Question: So I'm building a calendar-type app on the new Apple iWatch. This is the initial storyboard layout for my app:

Basically the initial table view will parse the calendar and grab the event name and the date of it. What I want to do is basically, through a push segue, send that data to the second view controller.
I have tried using the method '-(NSArray *)contextsForSegueWithIdentifier:(NSString *)segueIdentifier', but the context in the second view controller is showing up as 'nil'.
This is my code:
'''
#import "InterfaceController.h"
#import <EventKit/EventKit.h>
#import "Calendar.h"
@interface InterfaceController() {
NSArray *events;
NSArray *eventsWithNotes;
}
@end
@implementation InterfaceController
- (void)setupTable
{
EKEventStore *store = [[EKEventStore alloc] init];
// Get the appropriate calendar
NSCalendar *calendar = [NSCalendar currentCalendar];
if ([store respondsToSelector:@selector(requestAccessToEntityType:completion:)])
{
[store requestAccessToEntityType:EKEntityTypeEvent completion:^(BOOL granted, NSError *error)
{
if (granted)
{
NSLog(@"User has granted permission!");
// Create the start date components
NSDateComponents *oneDayAgoComponents = [[NSDateComponents alloc] init];
oneDayAgoComponents.day = -1;
NSDate *oneDayAgo = [calendar dateByAddingComponents:oneDayAgoComponents
toDate:[NSDate date]
options:0];
// Create the end date components
NSDateComponents *oneYearFromNowComponents = [[NSDateComponents alloc] init];
oneYearFromNowComponents.year = 1;
NSDate *oneYearFromNow = [calendar dateByAddingComponents:oneYearFromNowComponents
toDate:[NSDate date]
options:0];
// Create the predicate from the event store's instance method
NSPredicate *predicate = [store predicateForEventsWithStartDate:oneDayAgo
endDate:oneYearFromNow
calendars:nil];
// Fetch all events that match the predicate
events = [store eventsMatchingPredicate:predicate];
NSMutableArray *rowTypesList = [NSMutableArray array];
for(int i=0; i < events.count; i++){
[rowTypesList addObject:@"Calendar"];
}
[self.tableView setRowTypes:rowTypesList];
for (NSInteger i = 0; i < self.tableView.numberOfRows; i++)
{
NSObject *row = [self.tableView rowControllerAtIndex:i];
Calendar *calendar = (Calendar *) row;
NSLog(@"notes: %@",[[events objectAtIndex:i] notes]);
NSString* notes = [[events objectAtIndex:i] notes];
[calendar.titleLabel setText:[[events objectAtIndex:i] title]];
}
}
else
{
NSLog(@"User has not granted permission!");
}
}];
}
}
- (void)awakeWithContext:(id)context {
[super awakeWithContext:context];
// Configure interface objects here.
}
- (void)willActivate {
// This method is called when watch view controller is about to be visible to user
[super willActivate];
[self setupTable];
}
- (void)didDeactivate {
// This method is called when watch view controller is no longer visible
[super didDeactivate];
}
- (NSArray *)contextsForSegueWithIdentifier:(NSString *)segueIdentifier inTable:(WKInterfaceTable *)table rowIndex:(NSInteger)rowIndex {
NSArray *array = nil;
NSString *notes = [[events objectAtIndex:rowIndex] notes];
NSString *title = [[events objectAtIndex:rowIndex] title];
NSString *strippedNumber = [notes stringByReplacingOccurrencesOfString:@"[^0-9]" withString:@"" options:NSRegularExpressionSearch range:NSMakeRange(0, [notes length])];
NSDateFormatter *dateFormatter = [[NSDateFormatter alloc] init];
[dateFormatter setDateStyle:NSDateFormatterMediumStyle];
NSString *date = [dateFormatter stringFromDate:[[events objectAtIndex:rowIndex] startDate]];
if([segueIdentifier isEqualToString:@"IBM"]) {
array = @[notes, title, strippedNumber, date];
}
return array;
}
@end
'''
'''
#import <WatchKit/WatchKit.h>
#import <Foundation/Foundation.h>
@interface DetailInterfaceController : WKInterfaceController
@property (nonatomic, strong) NSString *currentContext;
@property (weak, nonatomic) IBOutlet WKInterfaceLabel *phoneNumber;
@end
'''
'''
#import "DetailInterfaceController.h"
@interface DetailInterfaceController ()
@end
@implementation DetailInterfaceController
- (void)awakeWithContext:(id)context {
[super awakeWithContext:context];
NSLog(@"%@",context);
self.currentContext = context;
// Configure interface objects here.
}
- (void)willActivate {
// This method is called when watch view controller is about to be visible to user
[super willActivate];
NSLog(@"%@ willActivate",self.currentContext);
[self.phoneNumber setText:self.currentContext];
}
- (void)didDeactivate {
// This method is called when watch view controller is no longer visible
[super didDeactivate];
NSLog(@"%@ didDeactivate",self.currentContext);
}
@end
'''
Any help would be appreciated.
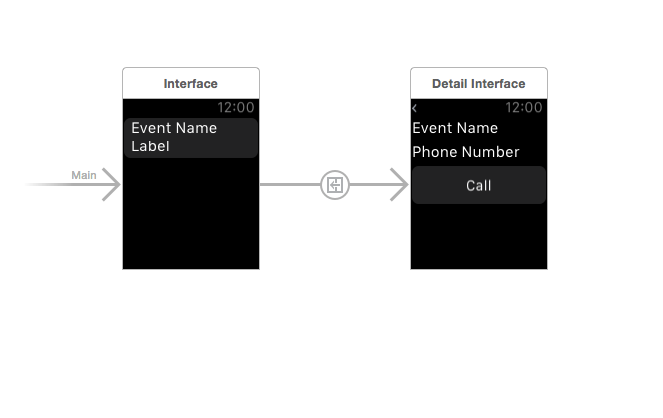
Answer: You don't need that 'contextsForSegueWithIdentifier' method.
After setting up the table, use this method.
'''
- (void)table:(WKInterfaceTable *)table didSelectRowAtIndex:(NSInteger)rowIndex
{
NSString *notes = [[events objectAtIndex:rowIndex] notes];
NSString *title = [[events objectAtIndex:rowIndex] title];
NSString *strippedNumber = [notes stringByReplacingOccurrencesOfString:@"[^0-9]" withString:@"" options:NSRegularExpressionSearch range:NSMakeRange(0, [notes length])];
NSDateFormatter *dateFormatter = [[NSDateFormatter alloc] init];
[dateFormatter setDateStyle:NSDateFormatterMediumStyle];
NSString *date = [dateFormatter stringFromDate:[[events objectAtIndex:rowIndex] startDate]];
//You can push controller instead of segue like this and sending the variable data as a dictionary in context,
[self pushControllerWithName:@"NibIdentifier" context:[NSDictionary dictionaryWithObjectsAndKeys:notes,@"notes",title,@"title",strippedNumber,@"strippedNumber",date,@"date",nil]];
}
'''
Retrieve the data in another controller from context using this,
'''
- (void)awakeWithContext:(id)context
{
[super awakeWithContext:context];
NSLog(@"%@",[context objectForKey:@"key1"]);
NSLog(@"%@",[context objectForKey:@"key2"]);
NSLog(@"%@",[context objectForKey:@"key3"]);
NSLog(@"%@",[context objectForKey:@"key4"]);
}
'''